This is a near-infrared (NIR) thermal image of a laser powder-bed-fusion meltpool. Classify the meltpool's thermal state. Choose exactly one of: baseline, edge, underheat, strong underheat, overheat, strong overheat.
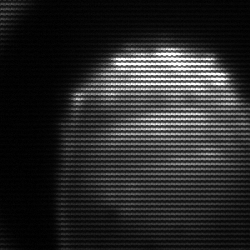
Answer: edge